Question: I have a database with three columns: one for participant number, another for trial number, and a last one with the score that the participant obtained in that trial.
I have 100 participants and 160 trials. I want to create a histogram that counts, for each trial, the number of participants that have scores between 0-2,2-4, 4-6 ... and superior to 16. I've tried doing this:
'''
max(scores.data$value)
scores.data %>% ggplot(aes(score, fill = trial)) +
geom_bar(color = NA, position = position_dodge()) +
scale_y_continuous(expand = c(0,0), limits = c(0, 100), breaks = seq(0, 100, by = 5)) +
scale_x_binned(limits = c(0,45), breaks = c(2,4,6,8,10,12,14,16,45), labels = c("2","4","6","8","10","12","14","16","45")) +
labs(x = "time bins per trial",
y = "count"
) +
facet_grid(~trial, scales = "free_x", switch = "x") +
theme_classic() +
theme(axis.text.x = element_blank(),
axis.ticks.x = element_blank(),
legend.position = "none",
panel.grid.major.y = element_line(color = "lightgray", size = 0.25),
panel.spacing = unit(0, "points"),
strip.background = element_blank(),
strip.text = element_blank())
'''
But I obtain this:

This doesn't seem to be doing what I want and I've tried other ways and none is working. Any suggestions on how can obtain a correct histogram?
I haven't been using R for a long time so I'm sorry if this seems very basic.
Thank you.
Here is some reproducible data using 'dput(scores.data)':
'''
structure(list(participant = c("10000", "10000", "10000", "10000",
"10000", "10000", "10000", "10000", "10000", "10000"), trial =
c("1", "2", "3", "4", "5", "6", "7", "8", "9", "10"), score =
c(5.409, 4.079, 4.355, 4.245, 3.43, 3.685, 4.808, 3.256, 7.038,
3.714)), row.names = c(NA, -10L), class = c("tbl_df", "tbl",
"data.frame"))
'''
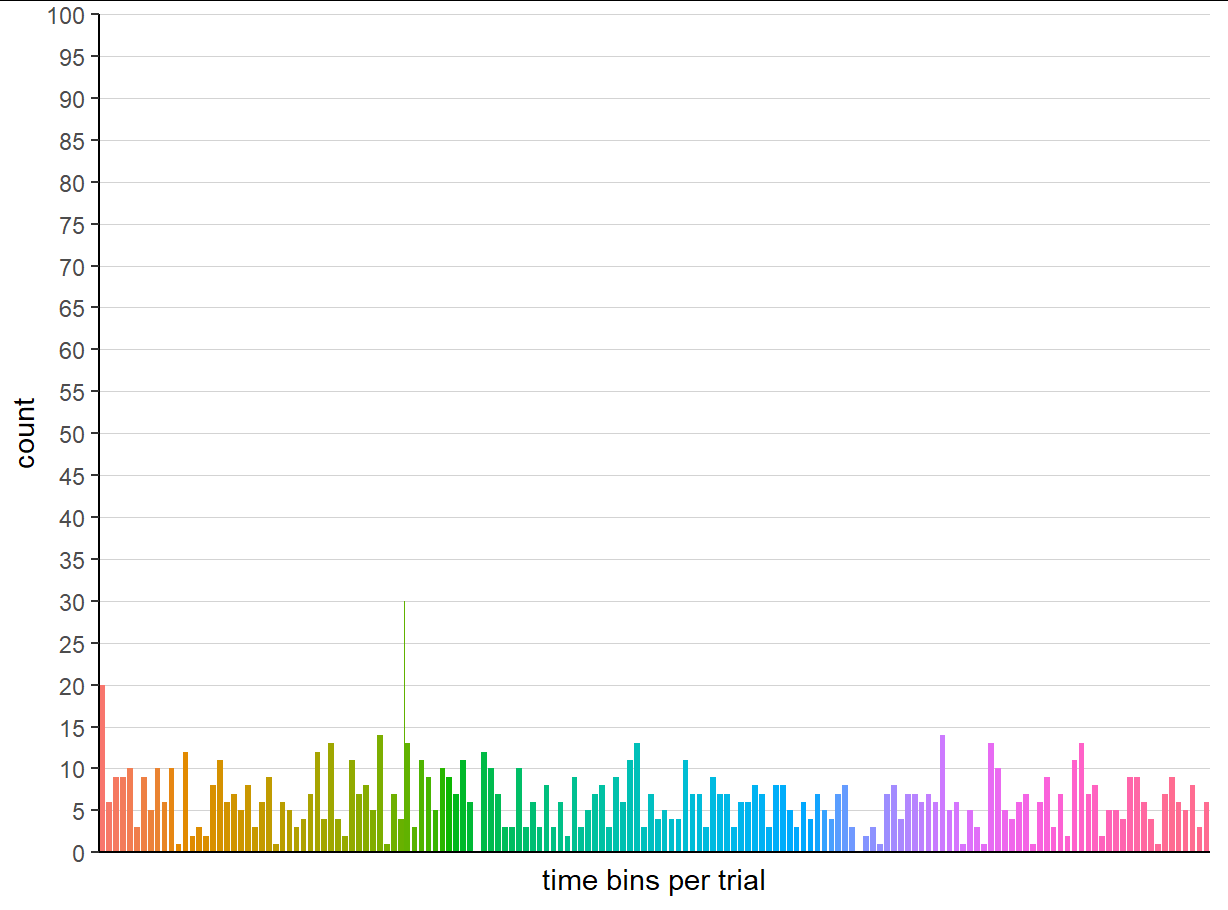
Answer: If you want those specific bins, you should 'cut' your score data into those bins. I also converted your 'trial' variable into a factor with the levels ordered numerically rather than alphabetically.
'''
scores.data %>%
mutate(
binned_score = cut(score, breaks = seq(0, 16, by = 2), include.lowest = T),
trial = factor(trial, levels = 1:10)
) %>%
ggplot(aes(x = binned_score, fill = trial)) +
geom_bar() +
facet_wrap(vars(trial), nrow = 2)
'''
<URL>